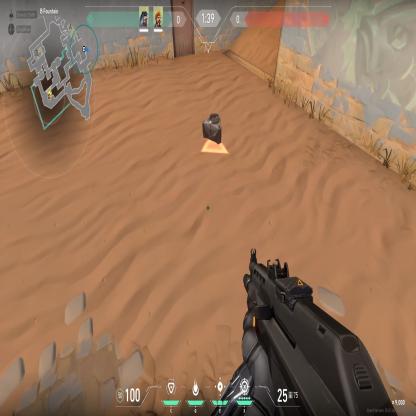
Label: dropped spike